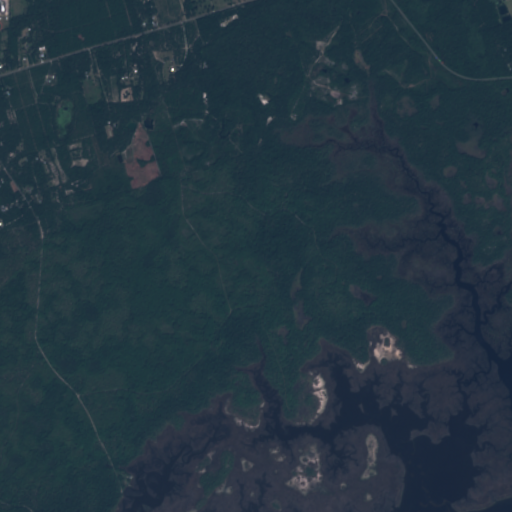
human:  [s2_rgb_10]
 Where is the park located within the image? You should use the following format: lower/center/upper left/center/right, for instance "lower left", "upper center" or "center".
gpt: The park is located in the upper left of the image.
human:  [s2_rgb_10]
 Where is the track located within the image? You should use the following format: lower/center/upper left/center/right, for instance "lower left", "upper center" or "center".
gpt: The track is located in the upper left of the image.
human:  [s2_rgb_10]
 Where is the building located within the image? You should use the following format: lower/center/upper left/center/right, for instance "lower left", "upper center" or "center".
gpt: The building is located in the upper left of the image.
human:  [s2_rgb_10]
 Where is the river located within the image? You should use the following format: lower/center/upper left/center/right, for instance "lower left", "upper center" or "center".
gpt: The river is located in the center right of the image.
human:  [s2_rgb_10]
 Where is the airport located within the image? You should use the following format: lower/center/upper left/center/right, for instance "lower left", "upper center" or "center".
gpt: There is no airport in the image.